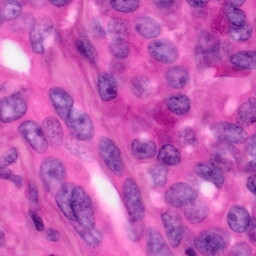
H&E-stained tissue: Pancreatic